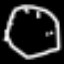
Label: clock